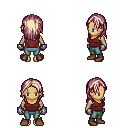
a pixel art fantasy rpg character, female body template, human, tanned skin, maroon pirate shirt, teal pants, white blonde long hairstyle, metal gloves, brown shoes, four views (front, back, left, right), 2x2 character sprite sheet, small pixel art, hard edges, no anti-aliasing